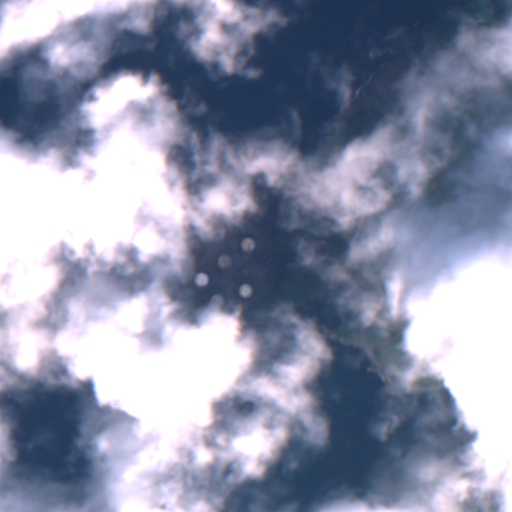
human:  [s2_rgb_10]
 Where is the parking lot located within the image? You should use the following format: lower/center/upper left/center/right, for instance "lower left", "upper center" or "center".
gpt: The parking lot is located in the center left of the image.
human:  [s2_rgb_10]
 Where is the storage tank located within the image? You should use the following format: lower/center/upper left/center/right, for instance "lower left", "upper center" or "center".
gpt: The storage tank is located in the center left of the image.
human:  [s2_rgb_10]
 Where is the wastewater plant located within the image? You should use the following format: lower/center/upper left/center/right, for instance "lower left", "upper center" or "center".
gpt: The wastewater plant is located in the center left of the image.
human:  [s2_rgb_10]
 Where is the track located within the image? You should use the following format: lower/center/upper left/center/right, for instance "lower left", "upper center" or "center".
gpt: There is no track in the image.